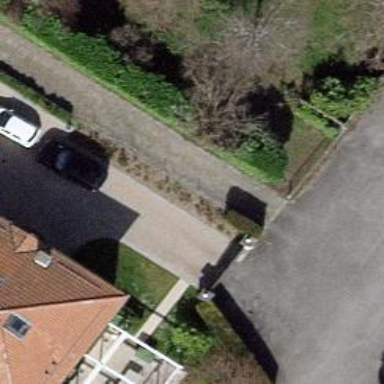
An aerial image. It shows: Gate.